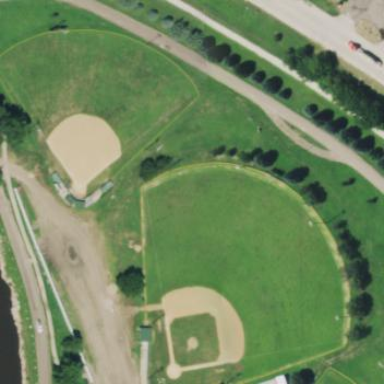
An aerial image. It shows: Baseball pitch for leisure and sports activities.